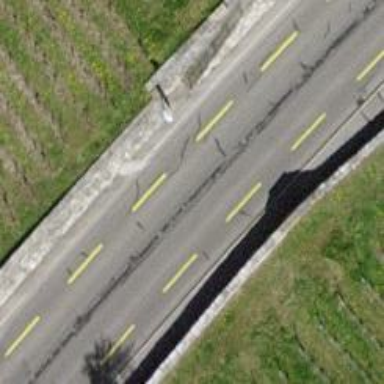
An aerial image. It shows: Tertiary road with asphalt surface and lane for cyclists on both sides.